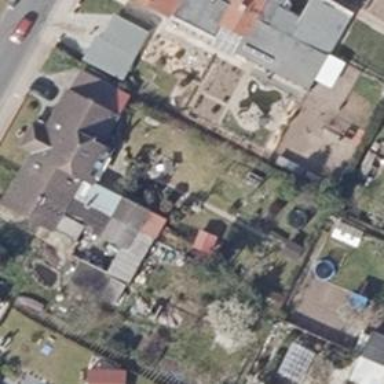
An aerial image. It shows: Simple house.